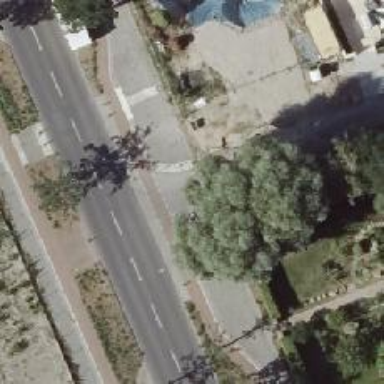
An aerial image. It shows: Uncontrolled road crossing.